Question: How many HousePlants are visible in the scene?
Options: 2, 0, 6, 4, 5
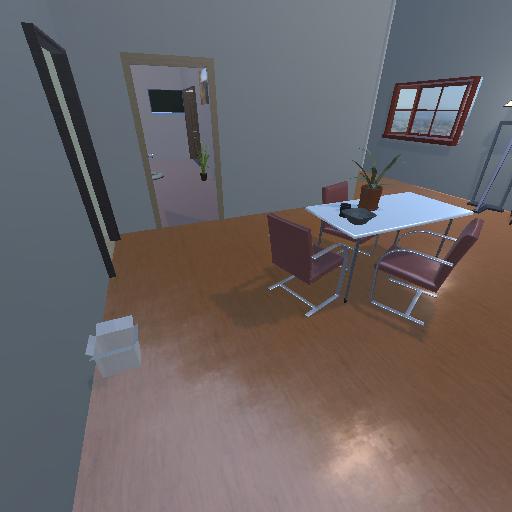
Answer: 2